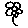
Label: flower